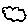
Label: cloud